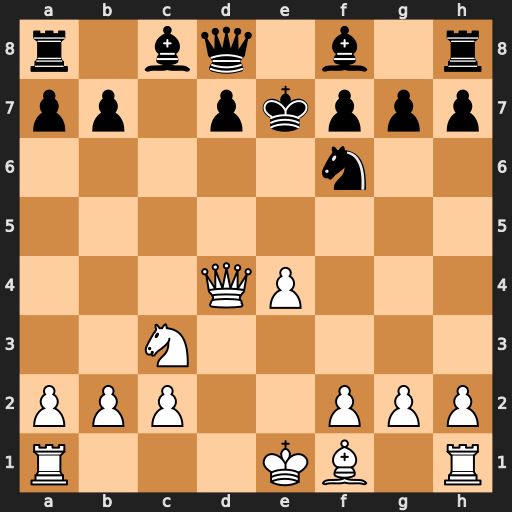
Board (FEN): r1bq1b1r/pp1pkppp/5n2/8/3QP3/2N5/PPP2PPP/R3KB1R
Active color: w
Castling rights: KQ
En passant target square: -
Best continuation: Qe5#